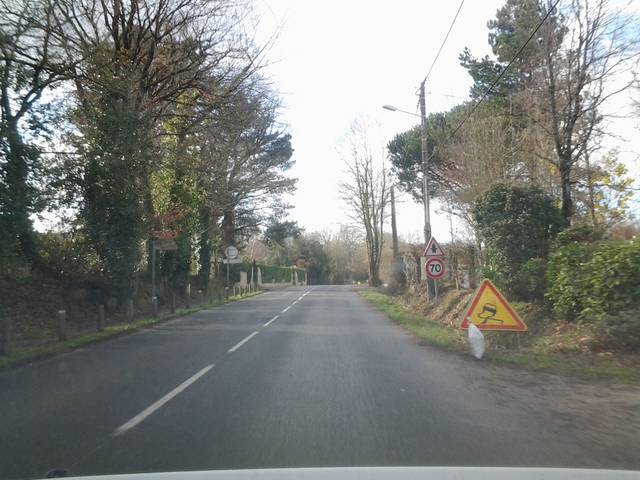
Region: France
Coordinates: 46.639, -1.463